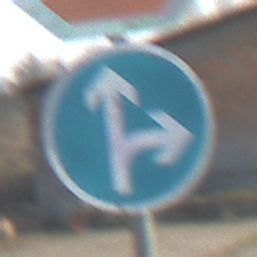
Verkehrszeichen: VorgeschriebeneFahrtrichtungGeradeausOderRechts
Zusatzzeichen oben: Stop
Umgebung: Outdoor, Suburban
Tageszeit: MorningAfternoon
Wetter: PartlyCloudy
Licht: Natural
Jahreszeit: NotSpecified
Kontrast: HighContrast